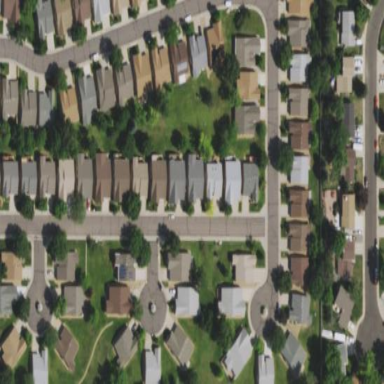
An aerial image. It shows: Residential area composed of single-family homes.